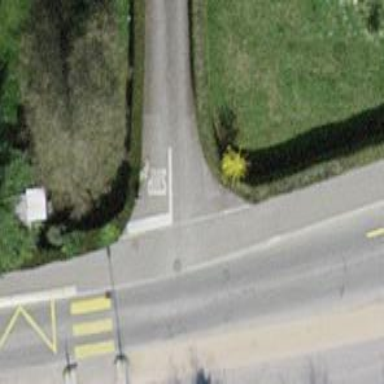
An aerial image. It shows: Unmarked crossing on the road.